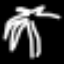
Label: palm tree